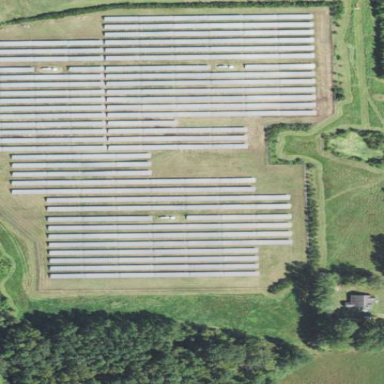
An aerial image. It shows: Solar photovoltaic power plant surrounded by fence.